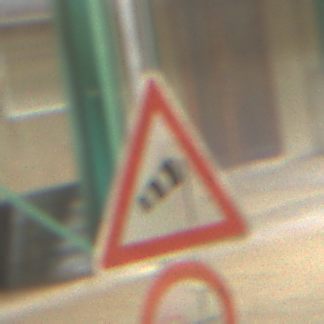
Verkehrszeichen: SeitenwindVonRechts
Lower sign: VerbotUeberholenEinspurigeFahrzeuge
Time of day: MorningAfternoon
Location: Roofed (Special)
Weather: NotSpecified
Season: NotSpecified
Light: Artificial